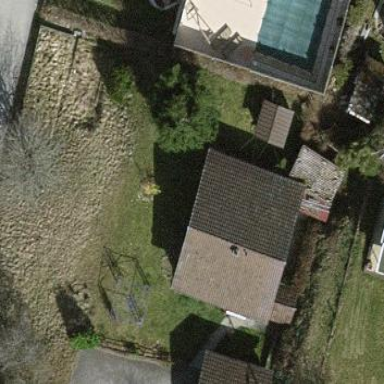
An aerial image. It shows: Simple house.